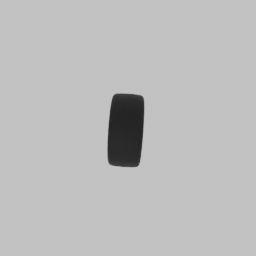
Label: mechanical